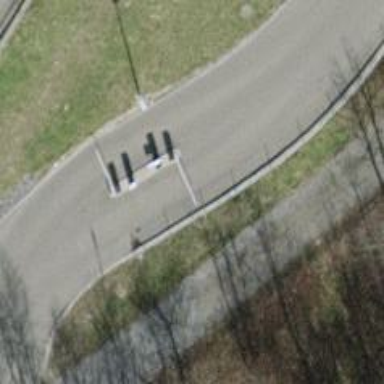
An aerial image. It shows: Lift gate barrier.